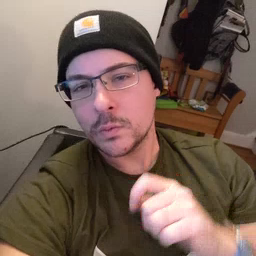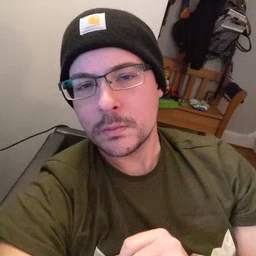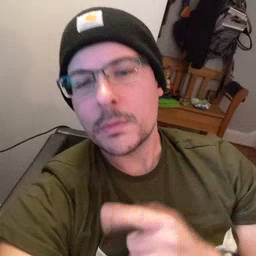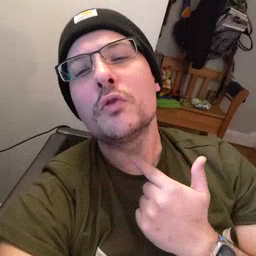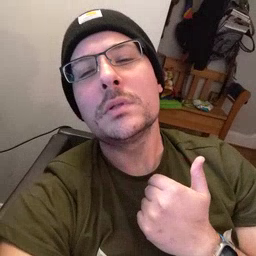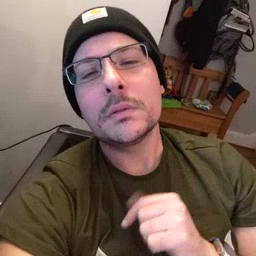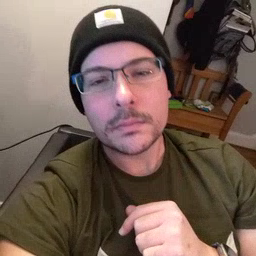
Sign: thirsty